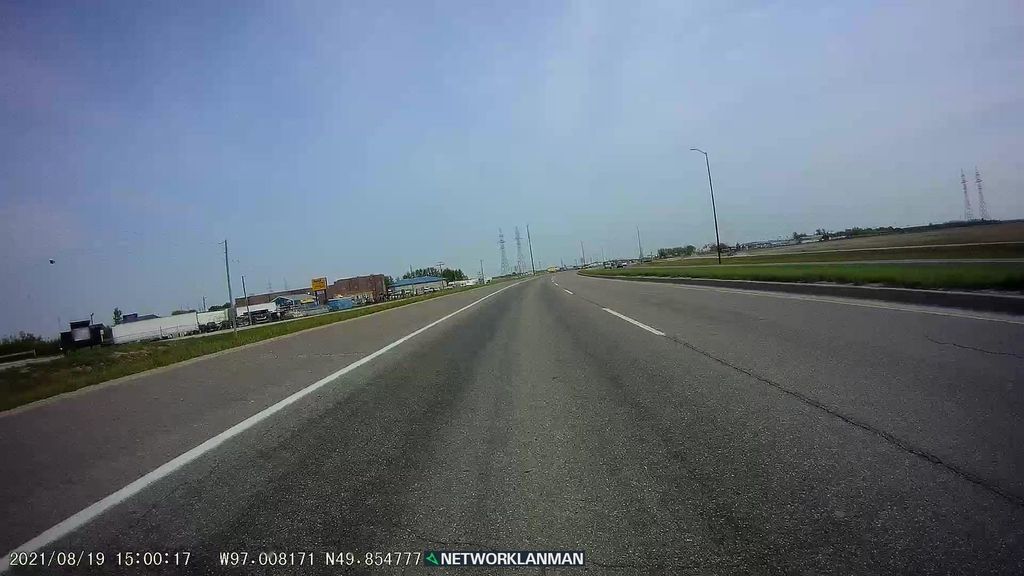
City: winnipeg